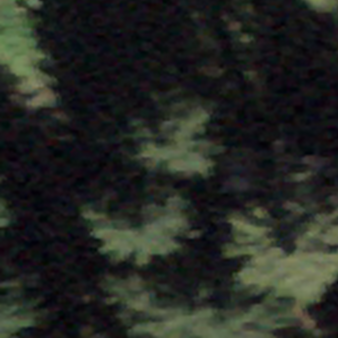
Label: other